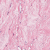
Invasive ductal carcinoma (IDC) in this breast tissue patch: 0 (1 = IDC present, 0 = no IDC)